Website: lowes
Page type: receipt
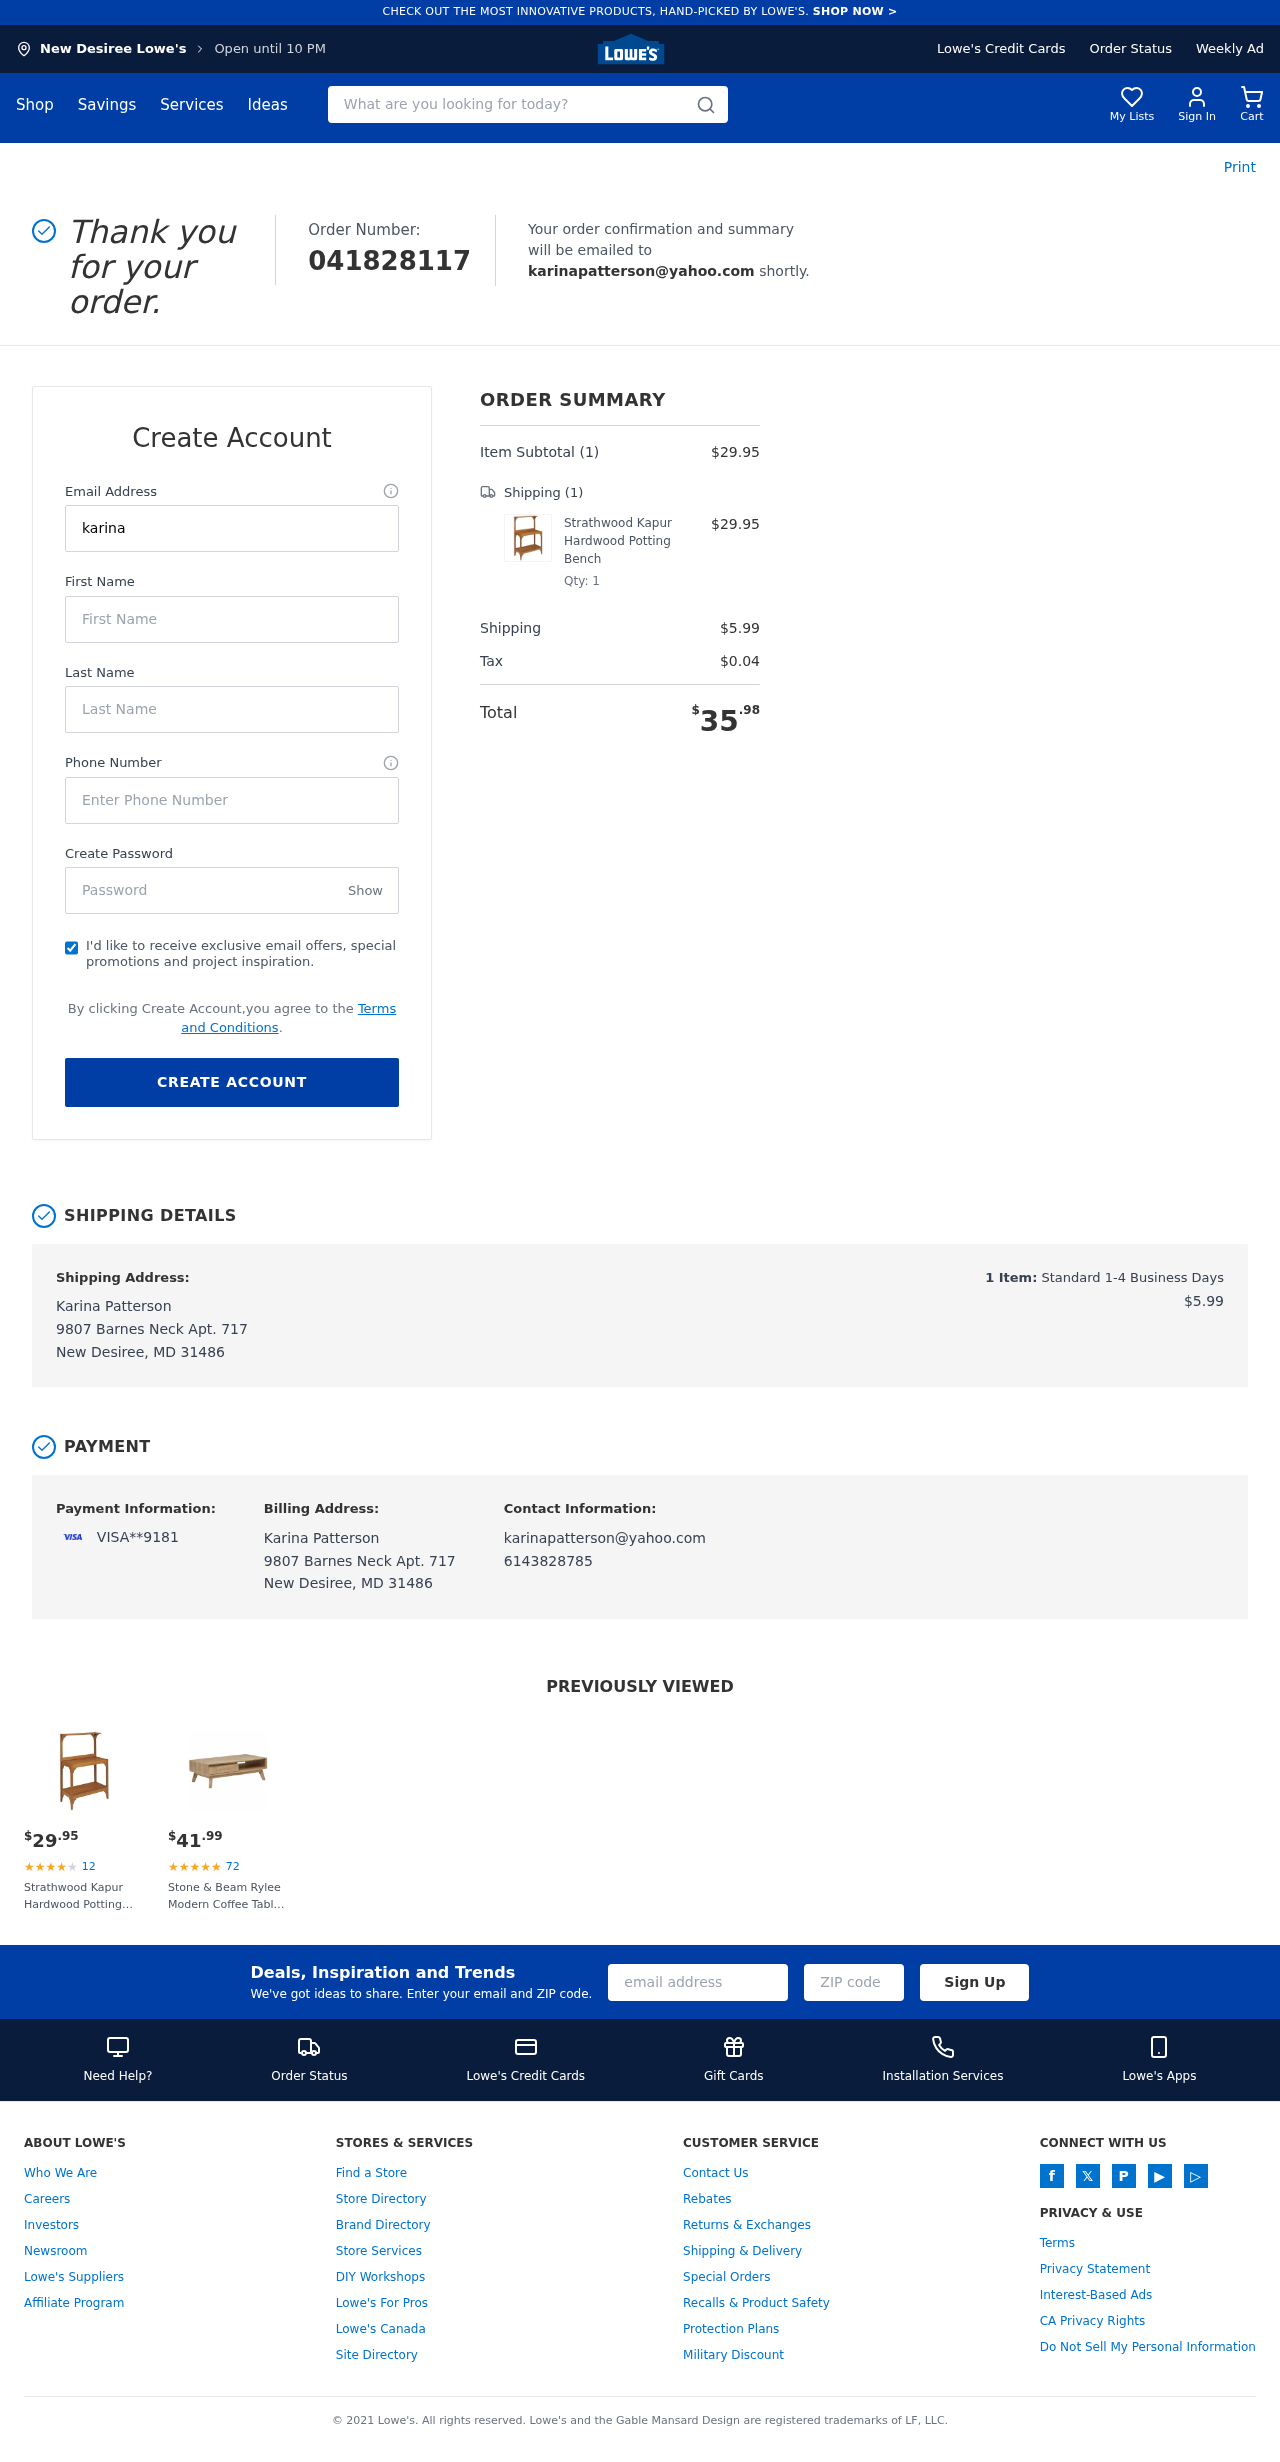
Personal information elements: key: PII_CARD_LAST4
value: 9181
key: PII_CARD_TYPE
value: VISA
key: PII_CITY
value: New Desiree
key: PII_EMAIL
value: karinapatterson@yahoo.com
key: PII_FULLNAME
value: Karina Patterson
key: PII_PHONE
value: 6143828785
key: PII_STREET
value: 9807 Barnes Neck Apt. 717
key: PII_FIRSTNAME
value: Karina
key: PII_LASTNAME
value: Patterson
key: PII_CITY_STATE_ZIP
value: New Desiree, MD 31486
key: PII_FULLNAME2
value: Karina Patterson
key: PII_FULLNAME3
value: Karina Patterson
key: PII_FIRSTNAME2
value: Karina
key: PII_FIRSTNAME3
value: Karina
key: PII_LASTNAME2
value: Patterson
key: PII_LASTNAME3
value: Patterson
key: PII_FIRSTNAME_DERIVED
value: Karina
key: PII_LASTNAME_DERIVED
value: Patterson
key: PII_FULLNAME_DERIVED
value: Karina Patterson
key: PII_NAME_FULL_DERIVED
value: Karina Patterson
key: PII_POSTCODE
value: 31486
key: PII_STATE_ABBR
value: MD
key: PII_POSTCODE_FULL
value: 31486
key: PII_CITY_STATE
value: New Desiree, MD
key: PII_STATE_ABBR3
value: MD
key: PII_POSTCODE_NUMERIC
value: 31486
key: PII_EMAIL2
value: karinapatterson@yahoo.com
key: PII_EMAIL3
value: karinapatterson@yahoo.com
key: PII_PHONE_LINE
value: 8785
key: PII_PHONE_SUFFIX
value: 8785
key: PII_PHONE2
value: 6143828785
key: PII_PHONE3
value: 6143828785
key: PII_PHONE_NUMERIC
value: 6143828785
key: PII_PHONE_LINE_NUMERIC
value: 8785
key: PII_PHONE_SUFFIX_NUMERIC
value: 8785
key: PII_PHONE2_NUMERIC
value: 6143828785
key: PII_PHONE3_NUMERIC
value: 6143828785
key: PII_PHONE_DIGITS
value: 6143828785
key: PII_PHONE_LAST4
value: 8785
Product elements: key: PRODUCT1_NAME
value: Strathwood Kapur Hardwood Potting Bench
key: PRODUCT1_PRICE
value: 29.95
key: PRODUCT1_QUANTITY
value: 1
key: PRODUCT2_NAME
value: Stone & Beam Rylee Modern Coffee Table 19.69"H, Mixed Gray
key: PRODUCT2_NUM_RATINGS
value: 72
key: PRODUCT2_PRICE
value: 41.99
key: PRODUCT1_PRICE2
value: $29.95
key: PRODUCT1_RATING2
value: ★
★
★
★
★
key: PRODUCT1_NUM_RATINGS2
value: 12
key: PRODUCT1_NAME2
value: Strathwood Kapur Hardwood Potting Bench
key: PRODUCT2_RATING
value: ★
★
★
★
★
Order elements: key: ORDER_ID
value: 041828117
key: ORDER_NUM_ITEMS
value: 1
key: ORDER_SUBTOTAL
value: $29.95
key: ORDER_NUM_ITEMS2
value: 1
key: ORDER_SHIPPING_COST
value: $5.99
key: ORDER_TAX
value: $0.04
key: ORDER_TOTAL
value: $35.98
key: ORDER_NUM_ITEMS3
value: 1
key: ORDER_SHIPPING_COST2
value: $5.99
Search elements: key: HEADER_SEARCH
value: What are you looking for today?